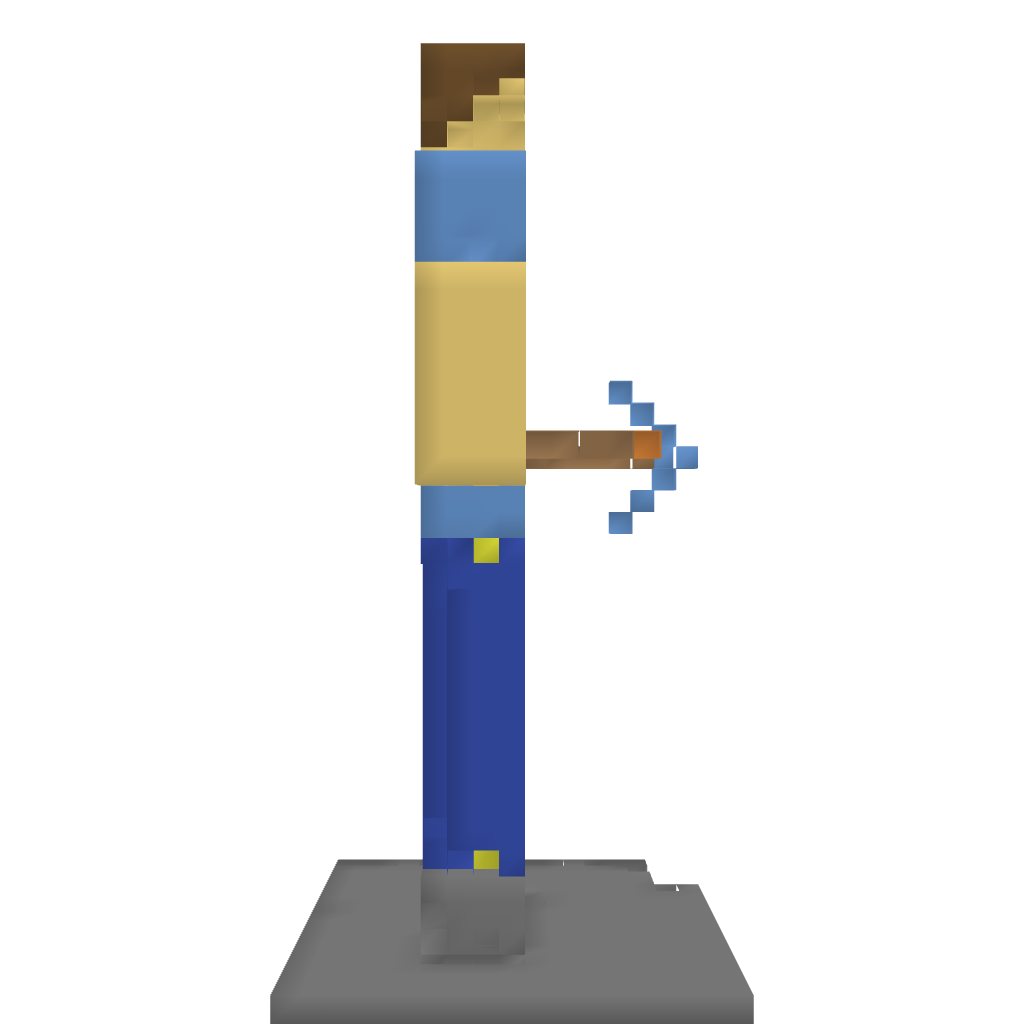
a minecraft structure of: Giant Steve bad low quality